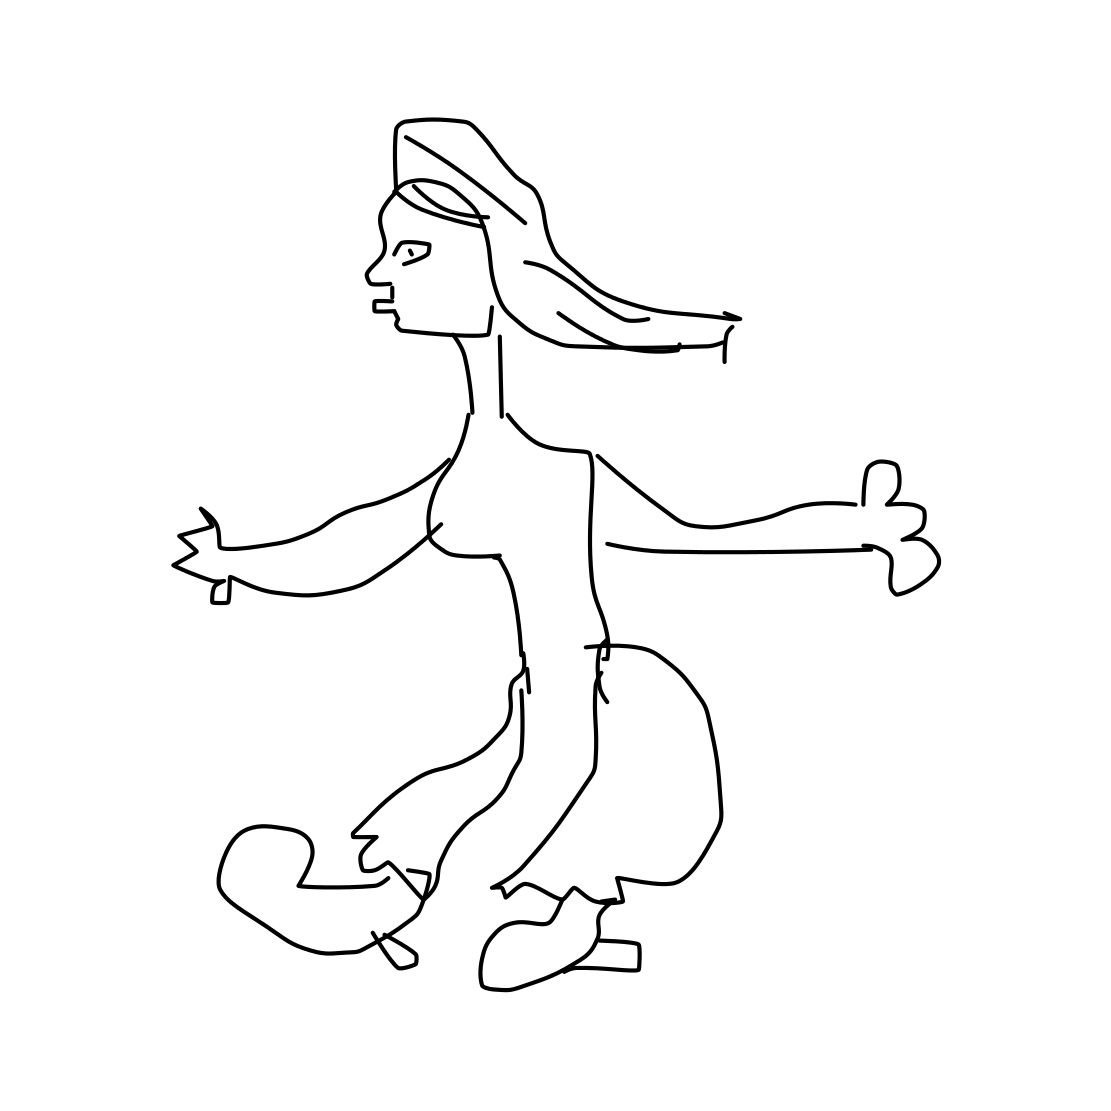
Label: person walking